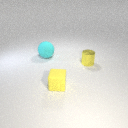
large cyan rubber sphere behind small yellow metal cylinder